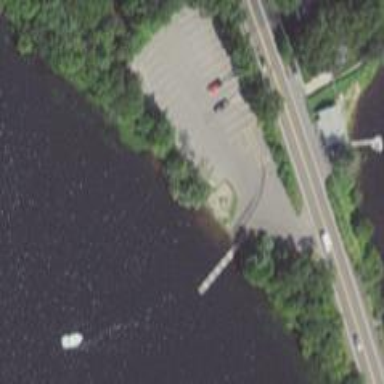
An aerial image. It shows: Slipway on leisure land.